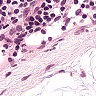
Metastatic tissue present: no